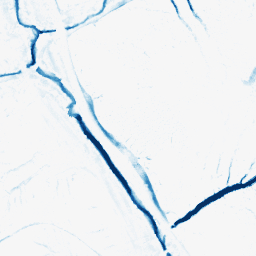
Category: morphological
Decomposition family: morphological
Decomposition parameters: operation: closing
size: 5
Upsampling method: quadratic
Upsampling parameters: scale: 4
Upsampling scale: 4